Interaction volume radius: 5 \u00c5
Interaction volume height: 15 \u00c5
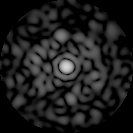
Disorder parameter: 0.7938